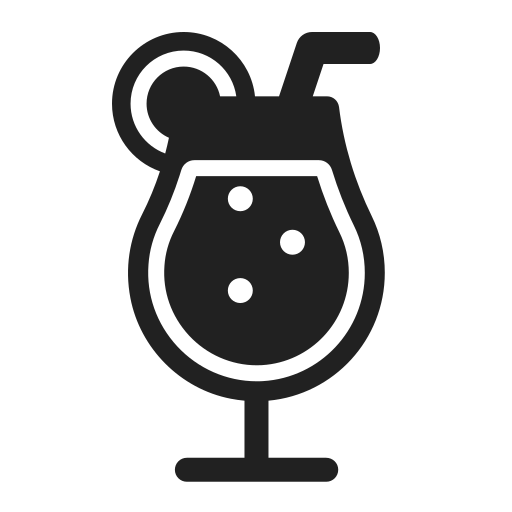
tropical drink high contrast